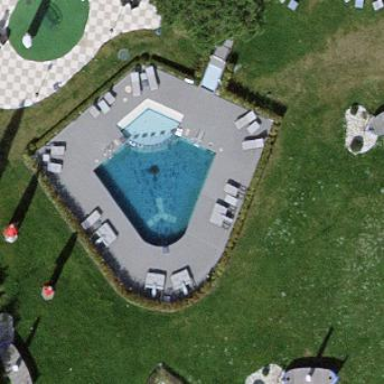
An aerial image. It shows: Swimming pool located in leisure land.